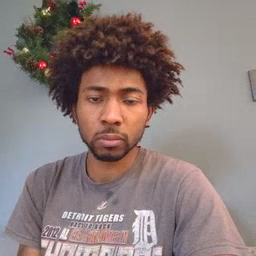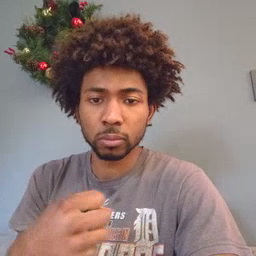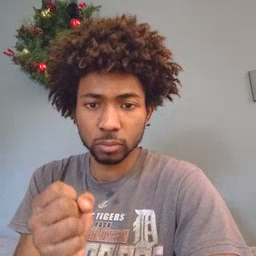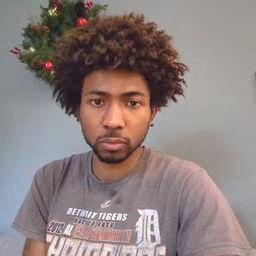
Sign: make